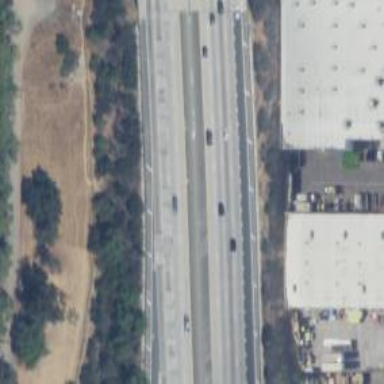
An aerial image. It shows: View of motorway.